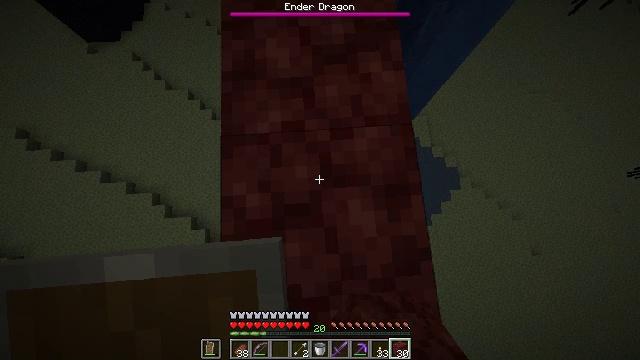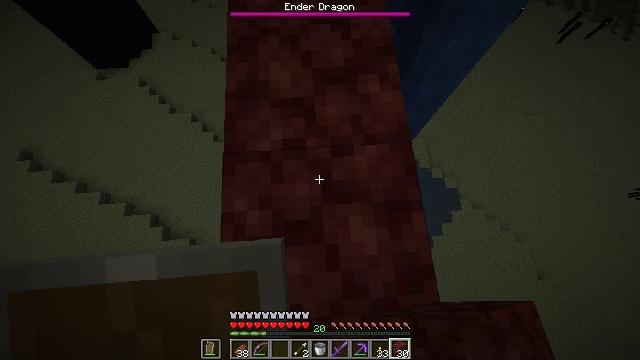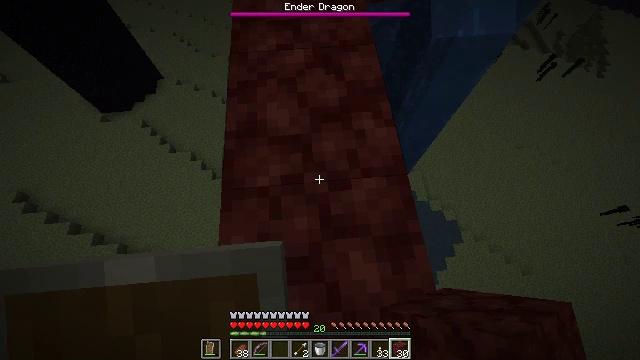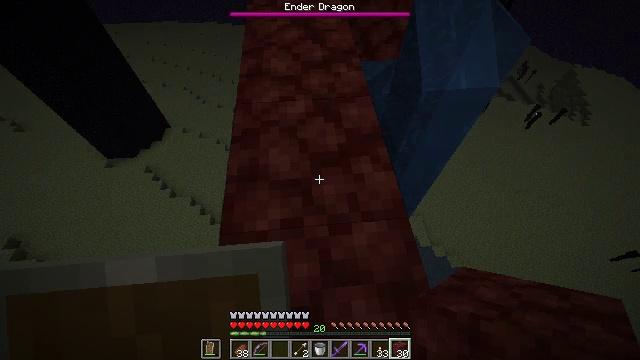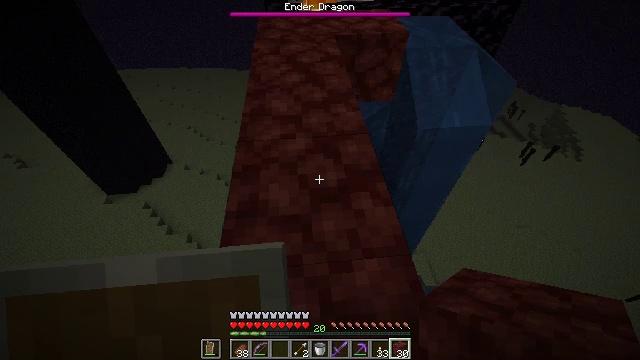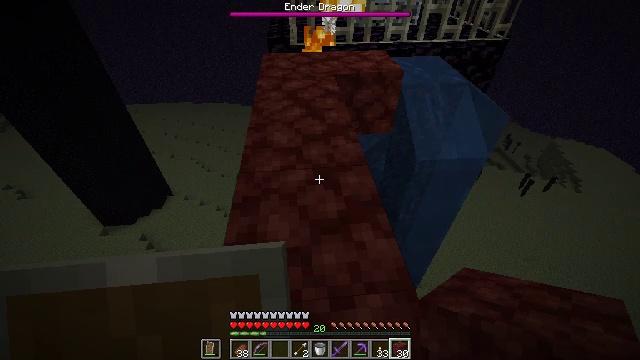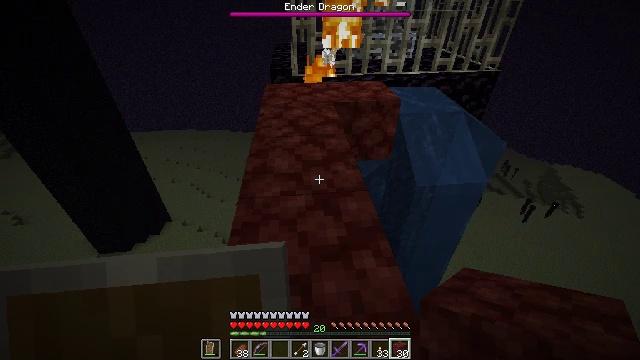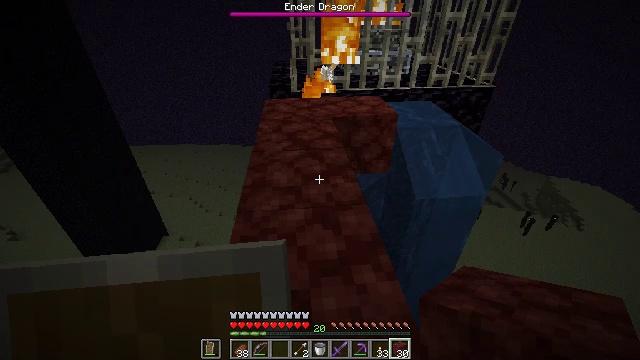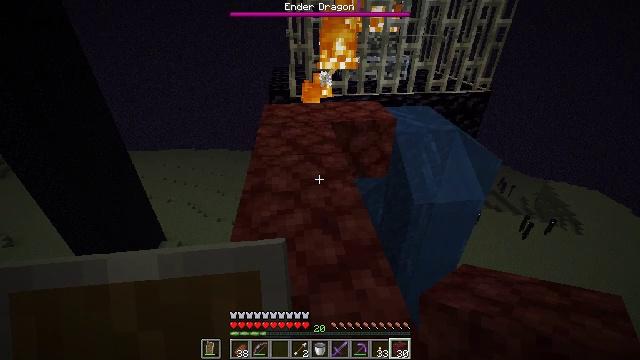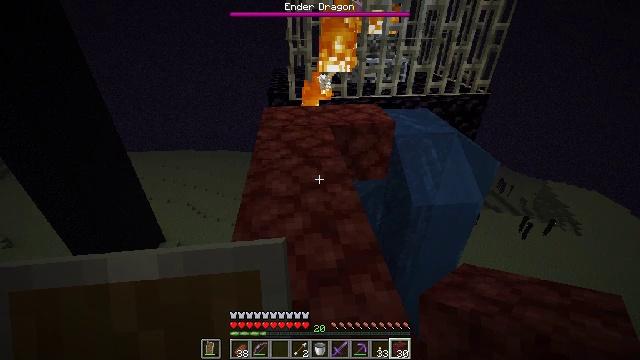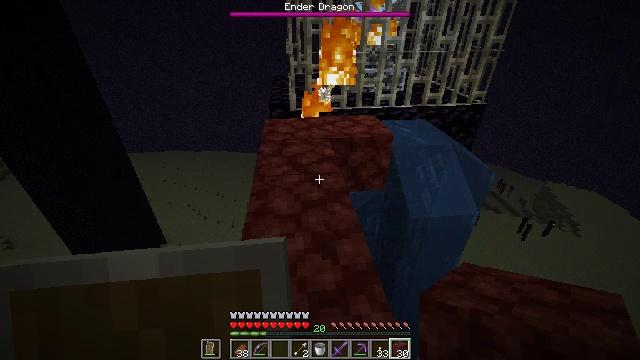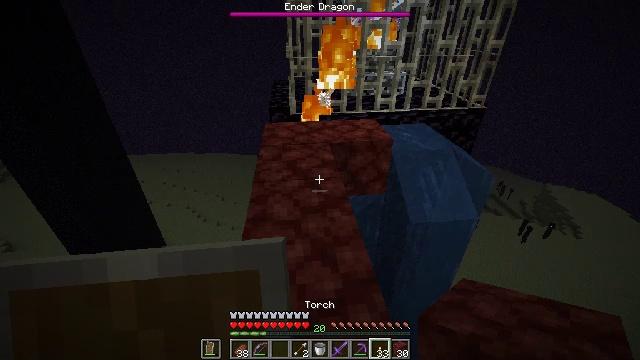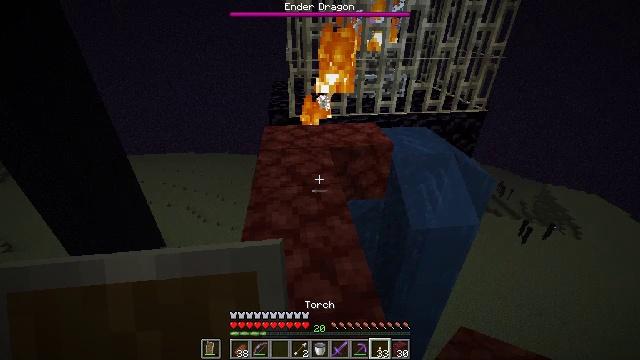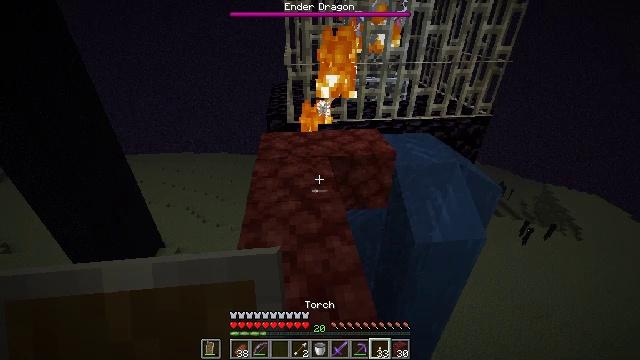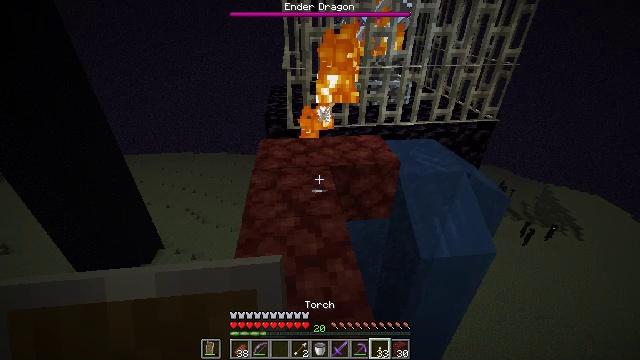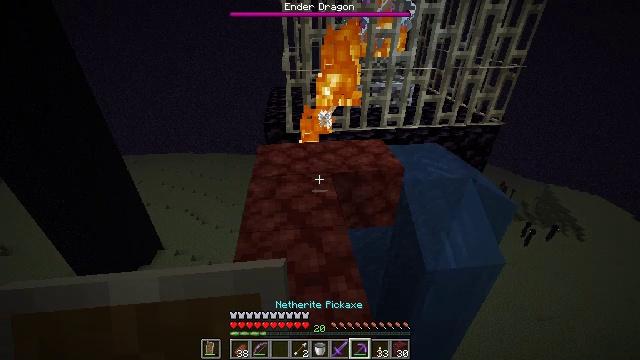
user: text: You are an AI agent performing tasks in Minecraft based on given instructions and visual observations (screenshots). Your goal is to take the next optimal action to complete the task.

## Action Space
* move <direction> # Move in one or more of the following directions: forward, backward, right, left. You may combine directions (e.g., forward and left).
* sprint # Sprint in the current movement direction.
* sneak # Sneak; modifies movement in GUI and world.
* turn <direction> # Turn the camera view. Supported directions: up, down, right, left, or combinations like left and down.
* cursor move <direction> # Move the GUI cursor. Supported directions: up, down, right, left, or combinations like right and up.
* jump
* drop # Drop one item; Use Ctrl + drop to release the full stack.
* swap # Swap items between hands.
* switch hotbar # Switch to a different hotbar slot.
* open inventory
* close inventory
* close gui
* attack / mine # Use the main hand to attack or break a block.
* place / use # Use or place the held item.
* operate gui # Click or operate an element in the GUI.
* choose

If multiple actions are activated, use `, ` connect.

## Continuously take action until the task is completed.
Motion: motion action
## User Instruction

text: Destroy the iron bars to open a path.
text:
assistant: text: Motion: sneak, turn up
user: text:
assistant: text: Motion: sneak, turn right and up
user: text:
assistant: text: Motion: sneak, turn up
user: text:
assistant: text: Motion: sneak, turn up
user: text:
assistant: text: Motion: sneak, turn up
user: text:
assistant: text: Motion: sneak, turn up
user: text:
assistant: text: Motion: sneak, turn up
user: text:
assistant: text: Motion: turn up
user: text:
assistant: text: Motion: no_op
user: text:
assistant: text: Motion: no_op
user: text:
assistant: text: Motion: move forward
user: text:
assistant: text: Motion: move forward
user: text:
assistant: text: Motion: move forward
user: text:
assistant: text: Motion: move forward
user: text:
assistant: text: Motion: move forward
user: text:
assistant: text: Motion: move forward
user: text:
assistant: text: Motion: move forward
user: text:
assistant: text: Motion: move forward
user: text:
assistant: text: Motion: move forward
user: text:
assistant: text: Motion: move forward
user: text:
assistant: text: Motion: no_op
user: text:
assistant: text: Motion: no_op
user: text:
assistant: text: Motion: no_op
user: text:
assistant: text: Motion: move forward
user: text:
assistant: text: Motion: move forward, turn up
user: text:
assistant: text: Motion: move forward, turn up
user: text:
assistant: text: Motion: move forward, turn up
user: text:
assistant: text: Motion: move forward, turn up
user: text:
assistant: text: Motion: no_op
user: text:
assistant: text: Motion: attack / mine